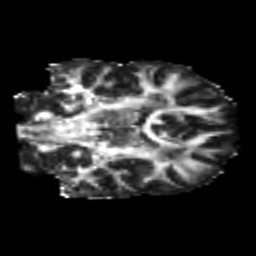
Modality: FA
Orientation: coronal
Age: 20
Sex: female
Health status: healthy
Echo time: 0.074 s